Question: Is it possible to disable the tab indicator using programmatically/ Java code ?
This is how I am setting other tab properties :
'''
actionBar = getSupportActionBar();
actionBar.setNavigationMode(ActionBar.NAVIGATION_MODE_TABS);
actionBar.setHomeButtonEnabled(false);
actionBar.setDisplayShowTitleEnabled(false);
actionBar.setStackedBackgroundDrawable(new ColorDrawable(Color.parseColor("#FFFFFF")));
'''
'ActionBar.TabListener' methods :
'''
@Override
public void onTabSelected(ActionBar.Tab tab, FragmentTransaction fragmentTransaction) {
try {
if (tab.getPosition() == 4) {
listFlyout = null;
pwindo = null;
items.clear();
addFlyout();
} else if (tab.getPosition() == 0) {
tab.getIcon().setColorFilter(Color.parseColor("#10A595"), PorterDuff.Mode.SRC_IN);
selectedTabIndex = tab.getPosition();
} else if (tab.getPosition() == 1) { tab.getIcon().setColorFilter(Color.parseColor("#F25252"), PorterDuff.Mode.SRC_IN);
selectedTabIndex = tab.getPosition();
} else if (tab.getPosition() == 2) {
tab.getIcon().setColorFilter(Color.DKGRAY, PorterDuff.Mode.SRC_IN);
selectedTabIndex = tab.getPosition();
} else if (tab.getPosition() == 3) {
tab.getIcon().setColorFilter(Color.DKGRAY, PorterDuff.Mode.SRC_IN);
selectedTabIndex = tab.getPosition();
}
} catch (Exception ex) {
ex.printStackTrace();
}
}
@Override
public void onTabUnselected(ActionBar.Tab tab, FragmentTransaction fragmentTransaction) {
tab.getIcon().setColorFilter(Color.GRAY, PorterDuff.Mode.SRC_IN);
}
@Override
public void onTabReselected(ActionBar.Tab tab, FragmentTransaction fragmentTransaction) {
if (tab.getPosition() == 4) {
listFlyout = null;
pwindo = null;
items.clear();
addFlyout();
}
}
'''
But I am getting tab indicator which I don't want.

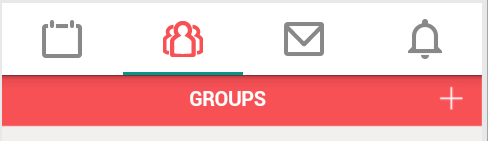
Answer: Applying the style as answered <URL>